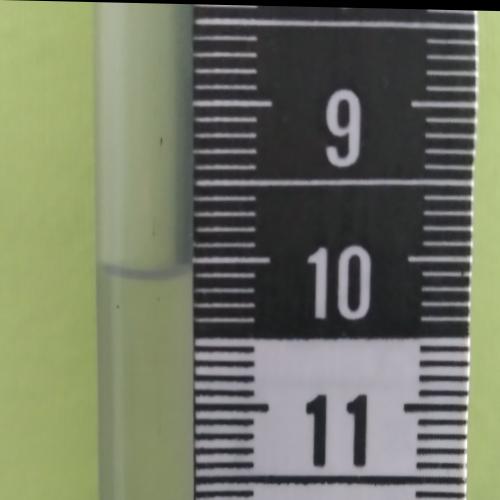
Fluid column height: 10.1 cm